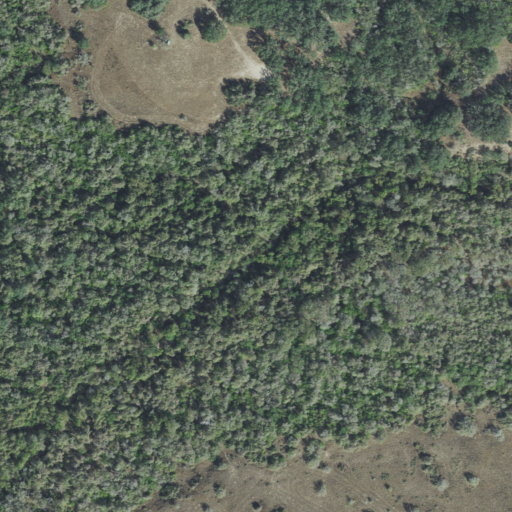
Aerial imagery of valley in Texas named Moss Gully containing woody wetlands, deciduous forest, mixed forest, shrub, and pasture